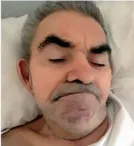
Clinical and radiomorphological characteristics of an aged case of DOORS syndrome. Craniofacial dysmorphism (coarse facies, hypertrichosis, broad nasal bridge, wide mouth, smooth philtrum, slightly hypertrophic gingiva, widely spaced teeth, and large ears) could be observed distinctively (A,B).
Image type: medical_photograph (other_medical_photograph)